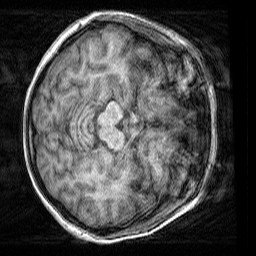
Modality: T1w
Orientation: axial
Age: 19
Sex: female